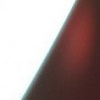
Label: sunburn